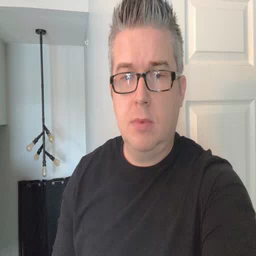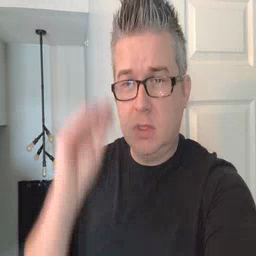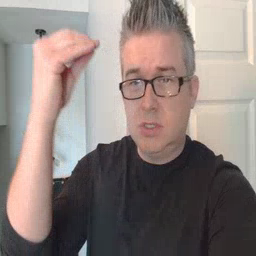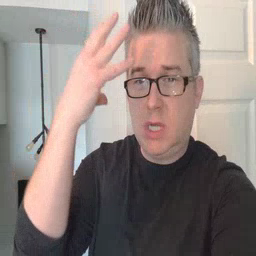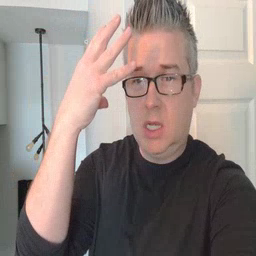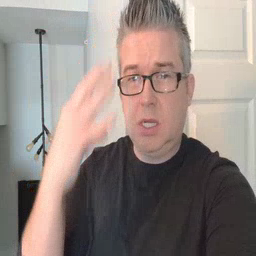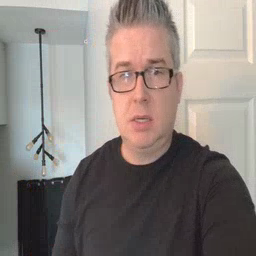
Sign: sun